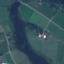
Land use / land cover: River